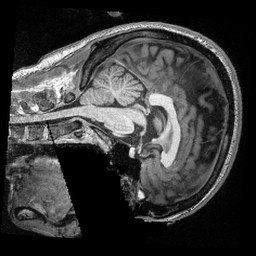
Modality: T1w
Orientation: sagittal
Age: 21
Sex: male
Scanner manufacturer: siemens
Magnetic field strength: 3 T
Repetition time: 2.3 s
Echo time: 0.00308 s